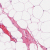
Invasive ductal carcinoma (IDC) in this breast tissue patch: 0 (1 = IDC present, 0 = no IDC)